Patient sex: F
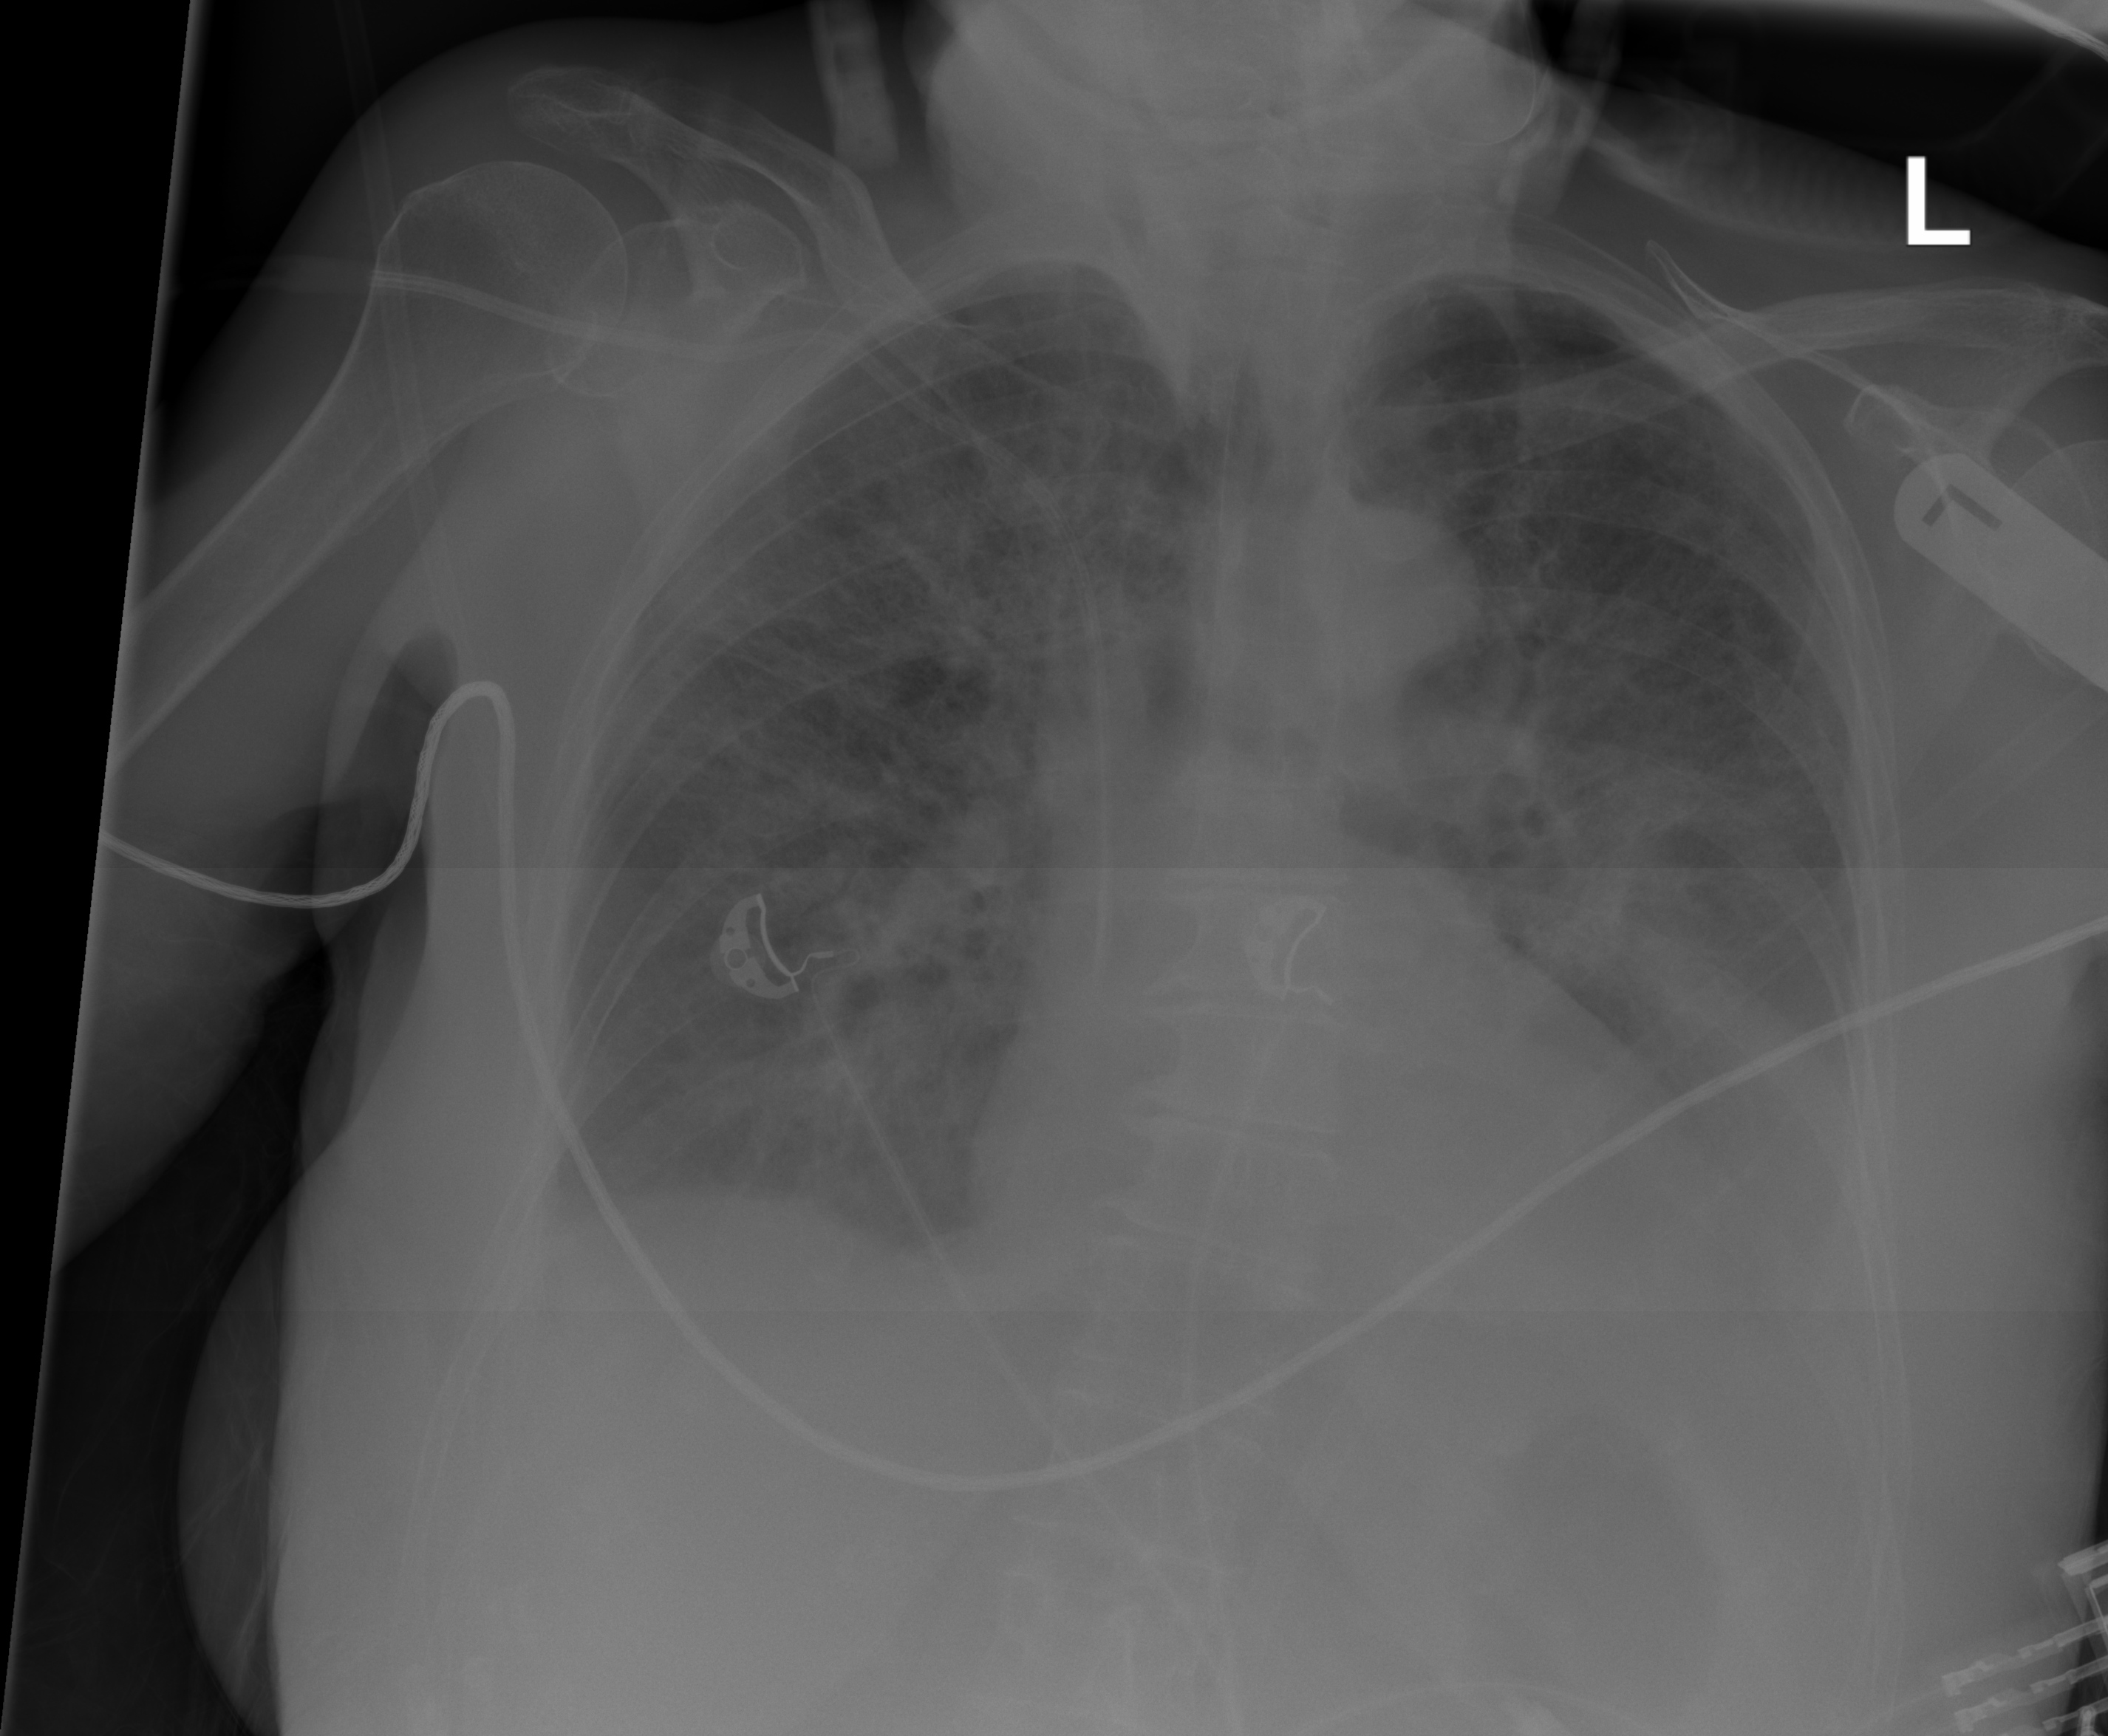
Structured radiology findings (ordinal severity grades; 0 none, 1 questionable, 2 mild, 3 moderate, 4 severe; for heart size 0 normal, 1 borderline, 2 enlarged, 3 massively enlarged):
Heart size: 0
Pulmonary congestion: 2
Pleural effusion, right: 2
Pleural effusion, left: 2
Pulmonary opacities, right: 2
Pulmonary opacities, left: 2
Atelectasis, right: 2
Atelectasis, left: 2